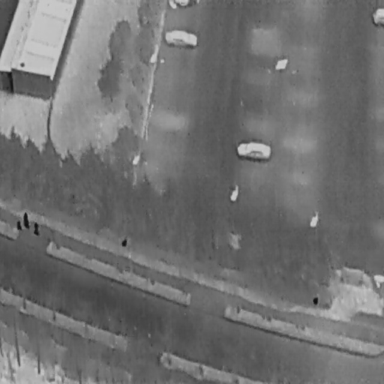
There are five Cars in the infrared image.